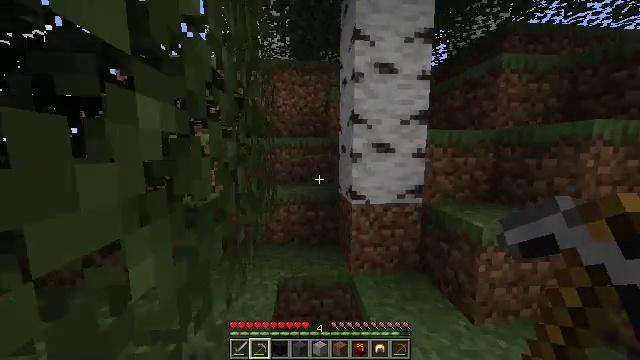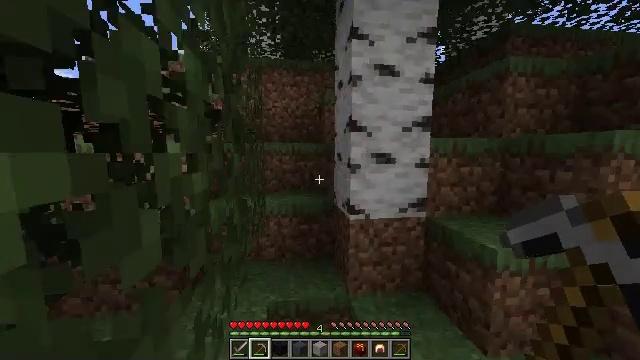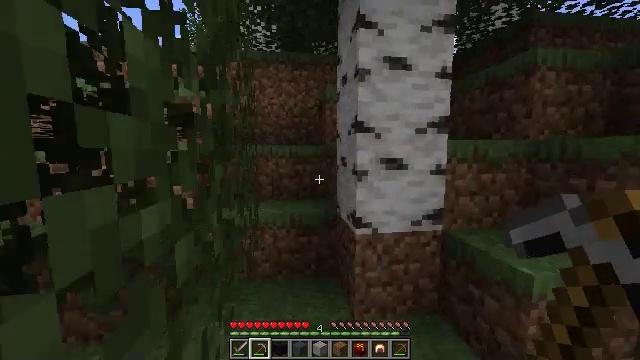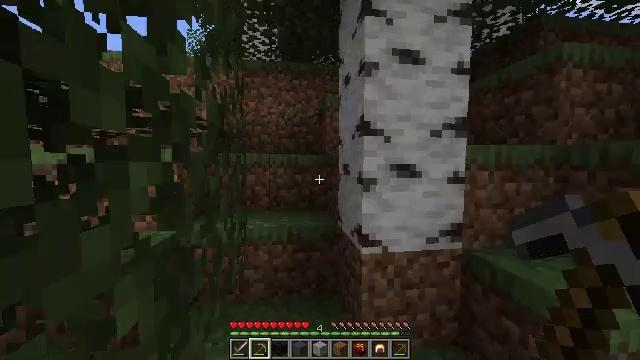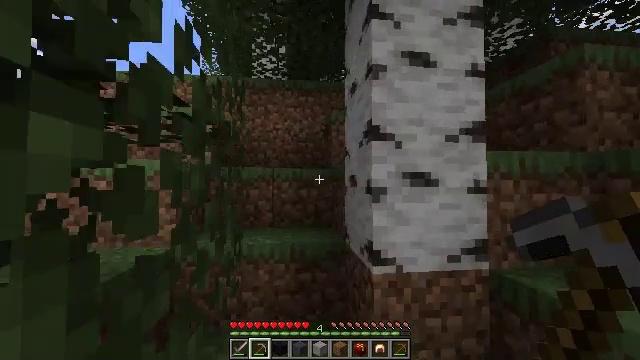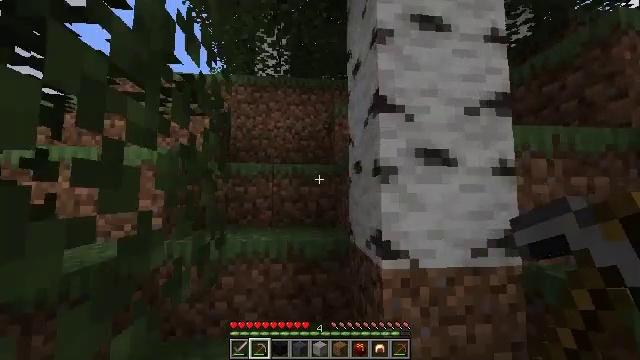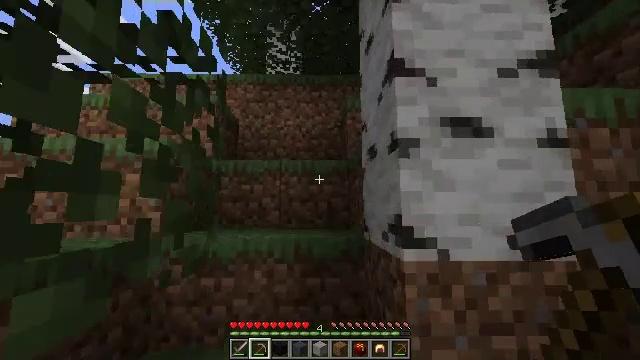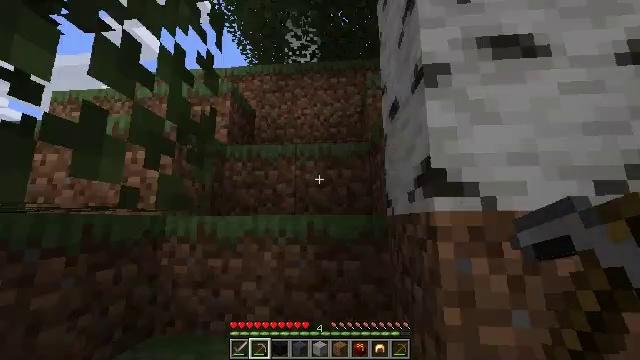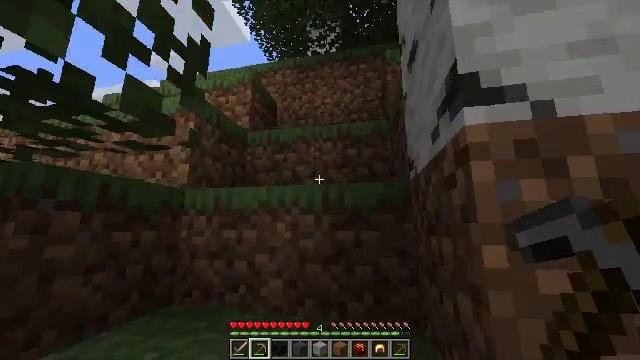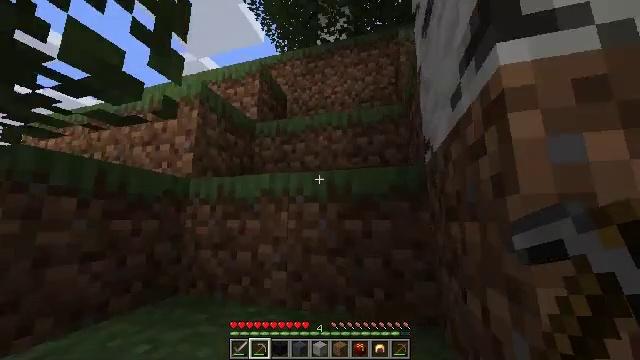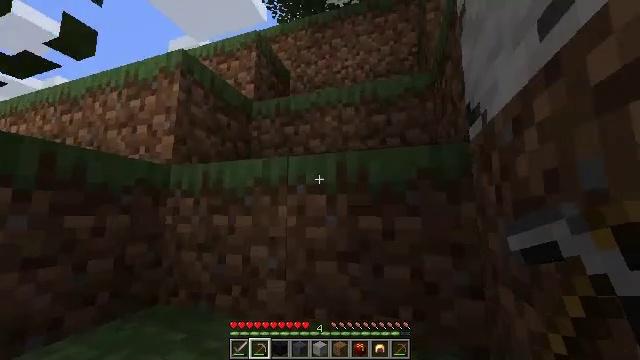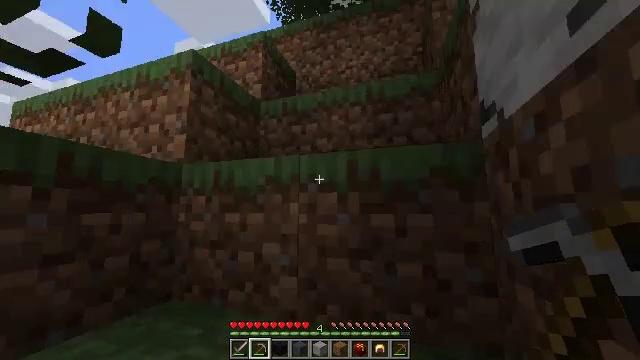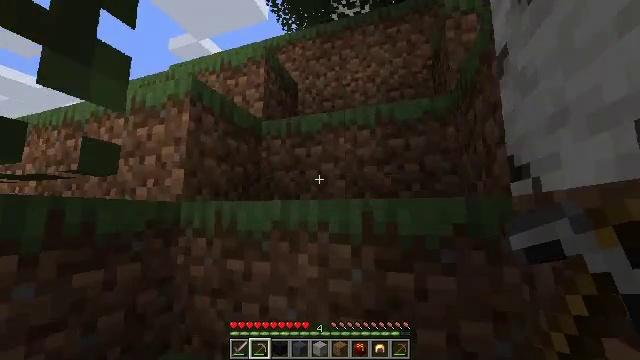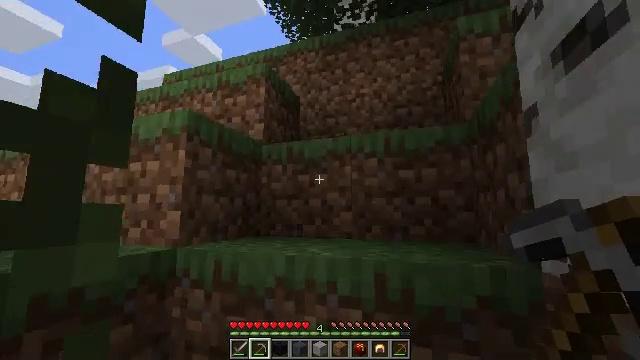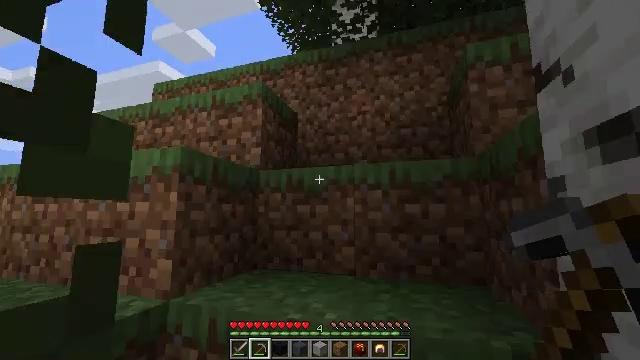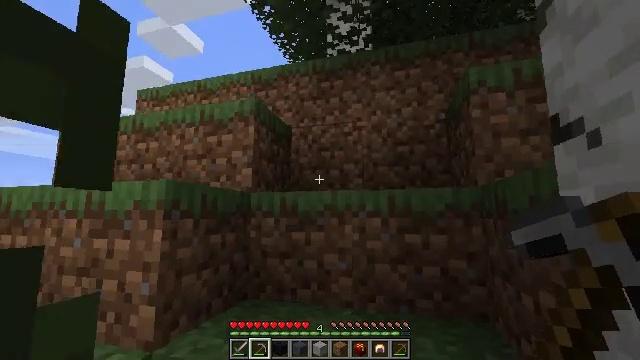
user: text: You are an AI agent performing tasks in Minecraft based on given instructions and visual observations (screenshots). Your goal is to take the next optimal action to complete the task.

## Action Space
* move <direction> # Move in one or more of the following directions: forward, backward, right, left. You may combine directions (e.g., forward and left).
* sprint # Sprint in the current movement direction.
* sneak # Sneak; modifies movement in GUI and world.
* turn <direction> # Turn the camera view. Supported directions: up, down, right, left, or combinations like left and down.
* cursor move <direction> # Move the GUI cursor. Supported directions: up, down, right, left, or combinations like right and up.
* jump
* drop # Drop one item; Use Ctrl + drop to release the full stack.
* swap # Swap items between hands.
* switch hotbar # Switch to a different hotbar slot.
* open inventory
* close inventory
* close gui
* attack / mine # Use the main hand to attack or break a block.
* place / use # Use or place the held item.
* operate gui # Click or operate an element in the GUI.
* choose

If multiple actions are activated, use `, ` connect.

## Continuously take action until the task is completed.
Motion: motion action
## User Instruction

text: Collect birch leaves from the tree.
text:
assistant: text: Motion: move forward, sprint, turn right
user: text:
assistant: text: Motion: move forward and move right, sprint
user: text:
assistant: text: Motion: move forward and move right, sprint, turn up
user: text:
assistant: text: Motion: move forward and move right, sprint, turn left and up
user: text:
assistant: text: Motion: move forward and move right, sprint, turn left and up
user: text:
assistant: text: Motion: move forward and move right, sprint, turn left and up
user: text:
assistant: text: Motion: move forward, sprint, turn left and up
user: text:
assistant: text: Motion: move forward, sprint, turn left and up
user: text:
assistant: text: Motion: move forward, sprint, turn left
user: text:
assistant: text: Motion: move forward, sprint, turn left and down
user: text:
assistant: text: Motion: move forward, sprint
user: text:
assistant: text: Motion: move forward, sprint, jump
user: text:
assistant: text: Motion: move forward, sprint, jump
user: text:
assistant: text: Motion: move forward, sprint, jump
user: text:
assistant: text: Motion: move forward, sprint, turn right, jump
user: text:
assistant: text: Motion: move forward, sprint, jump
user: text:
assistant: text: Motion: move forward, sprint, jump
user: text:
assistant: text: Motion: move forward, sprint, jump
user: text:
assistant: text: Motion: move forward, sprint, jump
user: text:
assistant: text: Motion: move forward, sprint, turn left and down, jump
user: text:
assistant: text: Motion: move forward, sprint, turn left and down, jump
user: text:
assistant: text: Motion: move forward, sprint, turn left and down, jump
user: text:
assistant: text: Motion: move forward, sprint, turn left, jump
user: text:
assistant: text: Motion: move forward, sprint, jump
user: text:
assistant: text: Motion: move forward, sprint, jump
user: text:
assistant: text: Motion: move forward, sprint, turn down, jump
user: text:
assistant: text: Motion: move forward, sprint, turn left and down, jump
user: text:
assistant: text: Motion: move forward, sprint, turn left and down, jump
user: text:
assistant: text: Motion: move forward, sprint, turn left and down, jump
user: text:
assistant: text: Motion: move forward, sprint, jump